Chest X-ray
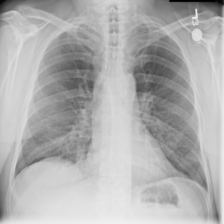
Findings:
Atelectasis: positive
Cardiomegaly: negative
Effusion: negative
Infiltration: negative
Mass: negative
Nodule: negative
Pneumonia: negative
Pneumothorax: negative
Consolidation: negative
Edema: negative
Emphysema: negative
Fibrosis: negative
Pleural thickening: negative
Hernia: negative